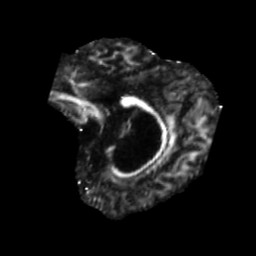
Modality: FA
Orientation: sagittal
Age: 71
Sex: female
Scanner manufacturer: siemens
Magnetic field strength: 3 T
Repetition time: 5.47 s
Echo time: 0.0854 s